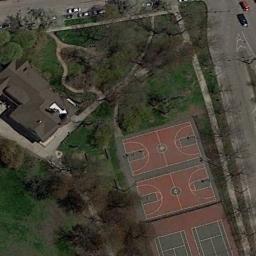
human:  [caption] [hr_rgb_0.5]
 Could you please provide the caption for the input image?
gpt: There are two basketball courts surrounded by grass and trees with a road pass by .

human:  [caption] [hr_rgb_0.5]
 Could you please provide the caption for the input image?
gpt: Two basketball courts next to two badminton courts while the lawn and a building beside .

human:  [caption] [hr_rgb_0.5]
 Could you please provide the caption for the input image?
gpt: The basketball courts and buildings are surrounded by the trees .

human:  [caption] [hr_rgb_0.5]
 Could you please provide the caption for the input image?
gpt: There is a small basketball court on the right .

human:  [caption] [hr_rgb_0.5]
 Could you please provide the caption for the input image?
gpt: The building is next to the basketball courts .